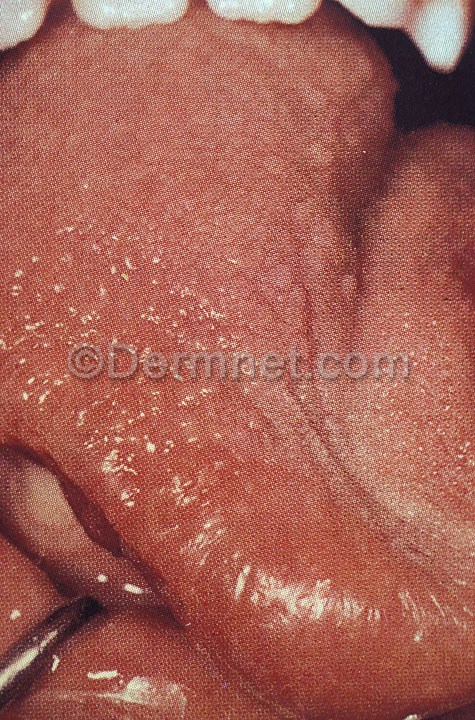
Disease: Systemic Disease